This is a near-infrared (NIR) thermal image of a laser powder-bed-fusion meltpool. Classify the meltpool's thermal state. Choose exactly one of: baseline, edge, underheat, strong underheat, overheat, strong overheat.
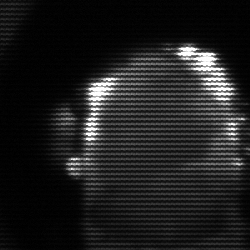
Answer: baseline